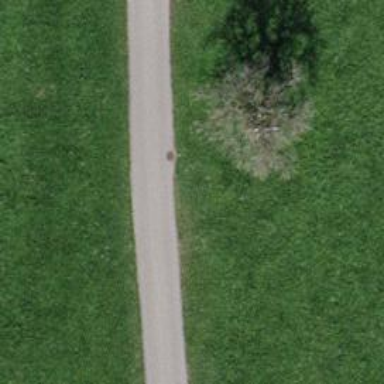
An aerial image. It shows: Brown bench.